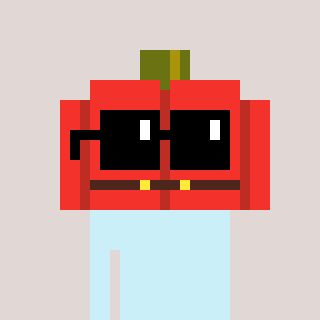
a pixel art character with square black sunglasses, a pumpkin-shaped head and a gunk-colored body on a warm background